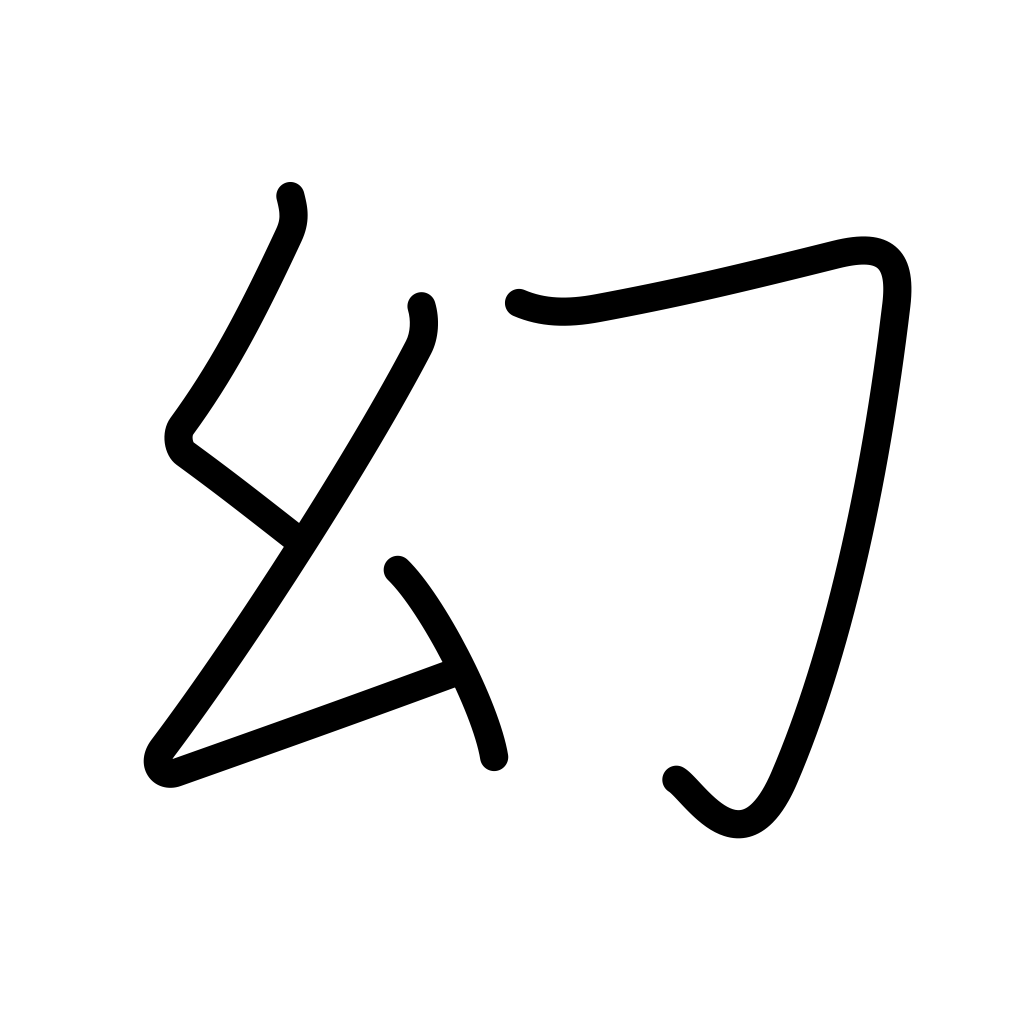
Meaning: phantasm, vision, dream, illusion, apparition